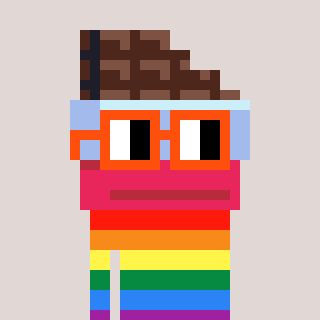
a pixel art character with square orange glasses, a chocolate-shaped head and a teal-colored body on a warm background